Field crop: tomato
Growth stage: 1
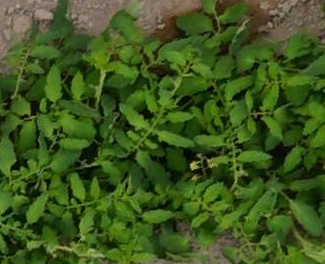
Species: tomato